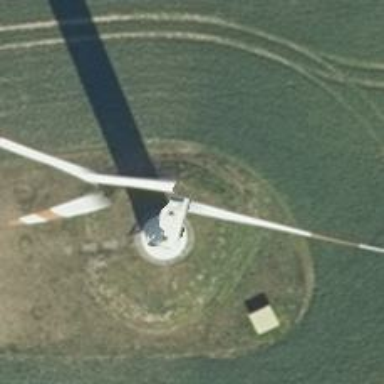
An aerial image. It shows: Wind generator in the form of horizontal axis wind turbine.